Question: I'm having quite a bit of trouble trying to get inheritance to work in EF4. The original model is quite large, however I have managed to replicate it in a model of just two entities.
Essentially the two tables are "Asset" and "Questionnaire". Questionnaire inherits Asset (i.e. Questionnaire is an Asset). They do this by Questionnaire having an AssetID linking back to the Asset. Technically the design may not be the best however I'm trying to make this work for a 10 year old database without any major redesigns...
So given that, the tables are:
- -
- - -
The model for this is extremely simplistic - essentially it is:

The EDMX file for this is:
'''
<?xml version="1.0" encoding="utf-8"?>
<edmx:Edmx Version="2.0" xmlns:edmx="http://schemas.microsoft.com/ado/2008/10/edmx">
<!-- EF Runtime content -->
<edmx:Runtime>
<!-- SSDL content -->
<edmx:StorageModels>
<Schema Namespace="SnapServerModel.Store" Alias="Self" Provider="System.Data.SqlClient" ProviderManifestToken="2008" xmlns:store="http://schemas.microsoft.com/ado/2007/12/edm/EntityStoreSchemaGenerator" xmlns="http://schemas.microsoft.com/ado/2009/02/edm/ssdl">
<EntityContainer Name="SnapServerModelStoreContainer">
<EntitySet Name="Asset" EntityType="SnapServerModel.Store.Asset" store:Type="Tables" Schema="dbo" />
<EntitySet Name="Content_Questionnaire" EntityType="SnapServerModel.Store.Content_Questionnaire" store:Type="Tables" Schema="dbo" />
<AssociationSet Name="FK_Content_Questionnaire_Asset" Association="SnapServerModel.Store.FK_Content_Questionnaire_Asset">
<End Role="Asset" EntitySet="Asset" />
<End Role="Content_Questionnaire" EntitySet="Content_Questionnaire" />
</AssociationSet>
</EntityContainer>
<EntityType Name="Asset">
<Key>
<PropertyRef Name="AssetID" />
</Key>
<Property Name="AssetID" Type="uniqueidentifier" Nullable="false" />
</EntityType>
<EntityType Name="Content_Questionnaire">
<Key>
<PropertyRef Name="Id" />
</Key>
<Property Name="Id" Type="uniqueidentifier" Nullable="false" />
<Property Name="AssetID" Type="uniqueidentifier" Nullable="false" />
</EntityType>
<Association Name="FK_Content_Questionnaire_Asset">
<End Role="Asset" Type="SnapServerModel.Store.Asset" Multiplicity="1" />
<End Role="Content_Questionnaire" Type="SnapServerModel.Store.Content_Questionnaire" Multiplicity="*" />
<ReferentialConstraint>
<Principal Role="Asset">
<PropertyRef Name="AssetID" />
</Principal>
<Dependent Role="Content_Questionnaire">
<PropertyRef Name="AssetID" />
</Dependent>
</ReferentialConstraint>
</Association>
</Schema></edmx:StorageModels>
<!-- CSDL content -->
<edmx:ConceptualModels>
<Schema Namespace="SnapServerModel" Alias="Self" xmlns:annotation="http://schemas.microsoft.com/ado/2009/02/edm/annotation" xmlns="http://schemas.microsoft.com/ado/2008/09/edm">
<EntityContainer Name="SnapServerEntities" annotation:LazyLoadingEnabled="true">
<EntitySet Name="Assets" EntityType="SnapServerModel.Asset" />
<AssociationSet Name="FK_Content_Questionnaire_Asset" Association="SnapServerModel.FK_Content_Questionnaire_Asset">
<End Role="Asset" EntitySet="Assets" />
<End Role="Content_Questionnaire" EntitySet="Assets" />
</AssociationSet>
</EntityContainer>
<EntityType Name="Asset">
<Key>
<PropertyRef Name="AssetID" />
</Key>
<Property Type="Guid" Name="AssetID" Nullable="false" />
<NavigationProperty Name="Content_Questionnaire" Relationship="SnapServerModel.FK_Content_Questionnaire_Asset" FromRole="Asset" ToRole="Content_Questionnaire" />
</EntityType>
<EntityType Name="Content_Questionnaire" BaseType="SnapServerModel.Asset">
<Property Type="Guid" Name="Id" Nullable="false" />
<NavigationProperty Name="Asset" Relationship="SnapServerModel.FK_Content_Questionnaire_Asset" FromRole="Content_Questionnaire" ToRole="Asset" />
</EntityType>
<Association Name="FK_Content_Questionnaire_Asset">
<End Type="SnapServerModel.Asset" Role="Asset" Multiplicity="1" />
<End Type="SnapServerModel.Content_Questionnaire" Role="Content_Questionnaire" Multiplicity="1" />
<ReferentialConstraint>
<Principal Role="Asset">
<PropertyRef Name="AssetID" />
</Principal>
<Dependent Role="Content_Questionnaire">
<PropertyRef Name="AssetID" />
</Dependent>
</ReferentialConstraint>
</Association>
</Schema>
</edmx:ConceptualModels>
<!-- C-S mapping content -->
<edmx:Mappings>
<Mapping Space="C-S" xmlns="http://schemas.microsoft.com/ado/2008/09/mapping/cs">
<EntityContainerMapping StorageEntityContainer="SnapServerModelStoreContainer" CdmEntityContainer="SnapServerEntities">
<EntitySetMapping Name="Assets">
<EntityTypeMapping TypeName="IsTypeOf(SnapServerModel.Asset)">
<MappingFragment StoreEntitySet="Asset">
<ScalarProperty Name="AssetID" ColumnName="AssetID" />
</MappingFragment>
</EntityTypeMapping>
<EntityTypeMapping TypeName="IsTypeOf(SnapServerModel.Content_Questionnaire)">
<MappingFragment StoreEntitySet="Content_Questionnaire">
<ScalarProperty Name="Id" ColumnName="Id" />
<ScalarProperty Name="AssetID" ColumnName="AssetID" />
</MappingFragment>
</EntityTypeMapping>
</EntitySetMapping>
</EntityContainerMapping>
</Mapping>
</edmx:Mappings>
</edmx:Runtime>
<!-- EF Designer content (DO NOT EDIT MANUALLY BELOW HERE) -->
<Designer xmlns="http://schemas.microsoft.com/ado/2008/10/edmx">
<Connection>
<DesignerInfoPropertySet>
<DesignerProperty Name="MetadataArtifactProcessing" Value="EmbedInOutputAssembly" />
</DesignerInfoPropertySet>
</Connection>
<Options>
<DesignerInfoPropertySet>
<DesignerProperty Name="ValidateOnBuild" Value="true" />
<DesignerProperty Name="EnablePluralization" Value="True" />
<DesignerProperty Name="IncludeForeignKeysInModel" Value="True" />
</DesignerInfoPropertySet>
</Options>
<!-- Diagram content (shape and connector positions) -->
<Diagrams>
<Diagram Name="Model1">
<EntityTypeShape EntityType="SnapServerModel.Asset" Width="1.5" PointX="0.75" PointY="2.125" Height="1.4033821614583335" />
<EntityTypeShape EntityType="SnapServerModel.Content_Questionnaire" Width="1.5" PointX="3" PointY="2.125" Height="1.4033821614583339" />
<AssociationConnector Association="SnapServerModel.FK_Content_Questionnaire_Asset" >
<ConnectorPoint PointX="2.25" PointY="2.4133455403645834" />
<ConnectorPoint PointX="3" PointY="2.4133455403645834" />
</AssociationConnector>
<InheritanceConnector EntityType="SnapServerModel.Content_Questionnaire" ManuallyRouted="false" >
<ConnectorPoint PointX="2.25" PointY="2.8266910807291667" />
<ConnectorPoint PointX="3" PointY="2.8266910807291667" />
</InheritanceConnector>
</Diagram>
</Diagrams>
</Designer>
</edmx:Edmx>
'''
Now my problem is that no matter what I've tried - I'm getting two error messages:
1. Error 1 Error 3002: Problem in mapping fragments starting at line 87:Potential runtime violation of table Content_Questionnaire's keys (Content_Questionnaire.Id): Columns (Content_Questionnaire.Id) are mapped to EntitySet Assets's properties (Assets.Id) on the conceptual side but they do not form the EntitySet's key properties (Assets.AssetID).
2. Error 2 Error 3003: Problem in mapping fragments starting at line 87:All the key properties (Assets.AssetID) of the EntitySet Assets must be mapped to all the key properties (Content_Questionnaire.Id) of table Content_Questionnaire.
How on earth do I get rid of these errors?
It is probably something completely obvious that I am missing - however help or even a nudge in the right direction would be greatly appreciated. I've been getting a few grey hairs trying to work through this one today!
Thanks in advance for any help you may be able to shed.
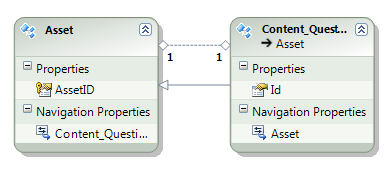
Answer: Ok, there are a few things that you need to fix in your model:
1.First, you need to change the primary key on your Content_Questionnaire table to be AssetID, as far as I know, EF does support inheritance between 2 entity only if the association is on Primary Keys on both end. So it should be look like this:
'''
<EntityType Name="Content_Questionnaire">
<Key>
<!--First Change:-->
<PropertyRef Name="AssetID" />
</Key>
<Property Name="Id" Type="uniqueidentifier" Nullable="false" />
<Property Name="AssetID" Type="uniqueidentifier" Nullable="false" />
</EntityType>
'''
2.The Multiplicity on the Derived entity must be 0..1 (right now it's *)
'''
<Association Name="FK_Content_Questionnaire_Asset">
<End Role="Asset" Type="SnapServerModel.Store.Asset" Multiplicity="1" />
<!--Secound Change:-->
<End Role="Content_Questionnaire"
Type="SnapServerModel.Store.Content_Questionnaire" Multiplicity="0..1" />
<ReferentialConstraint>
<Principal Role="Asset">
<PropertyRef Name="AssetID" />
</Principal>
<Dependent Role="Content_Questionnaire">
<PropertyRef Name="AssetID" />
</Dependent>
</ReferentialConstraint>
</Association>
'''
3.Also, on your Model surface, just select the association line between the two entities and remove it (your navigation properties will be gone), by having inheritance, you don't need that.
Now, try to build your project again, you'll see that the compilation errors are gone.